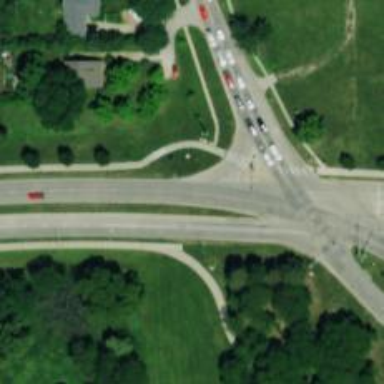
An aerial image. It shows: Secondary road.